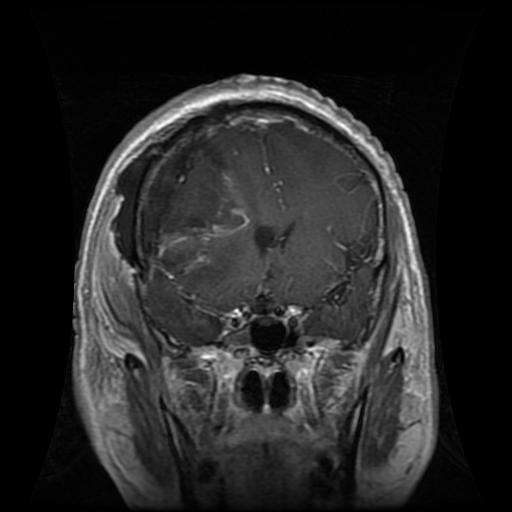
Label: glioma